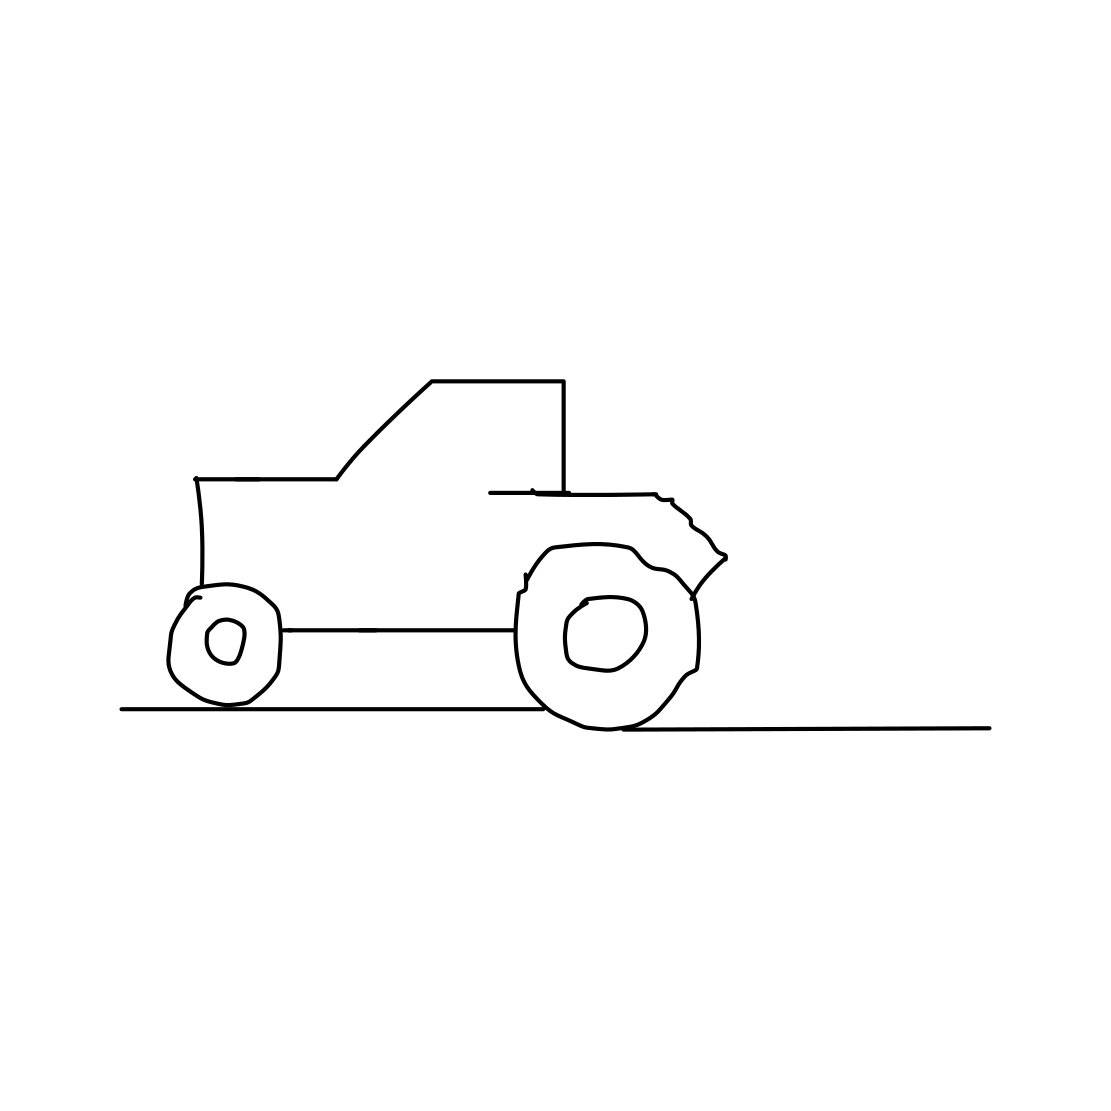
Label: tractor